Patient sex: M
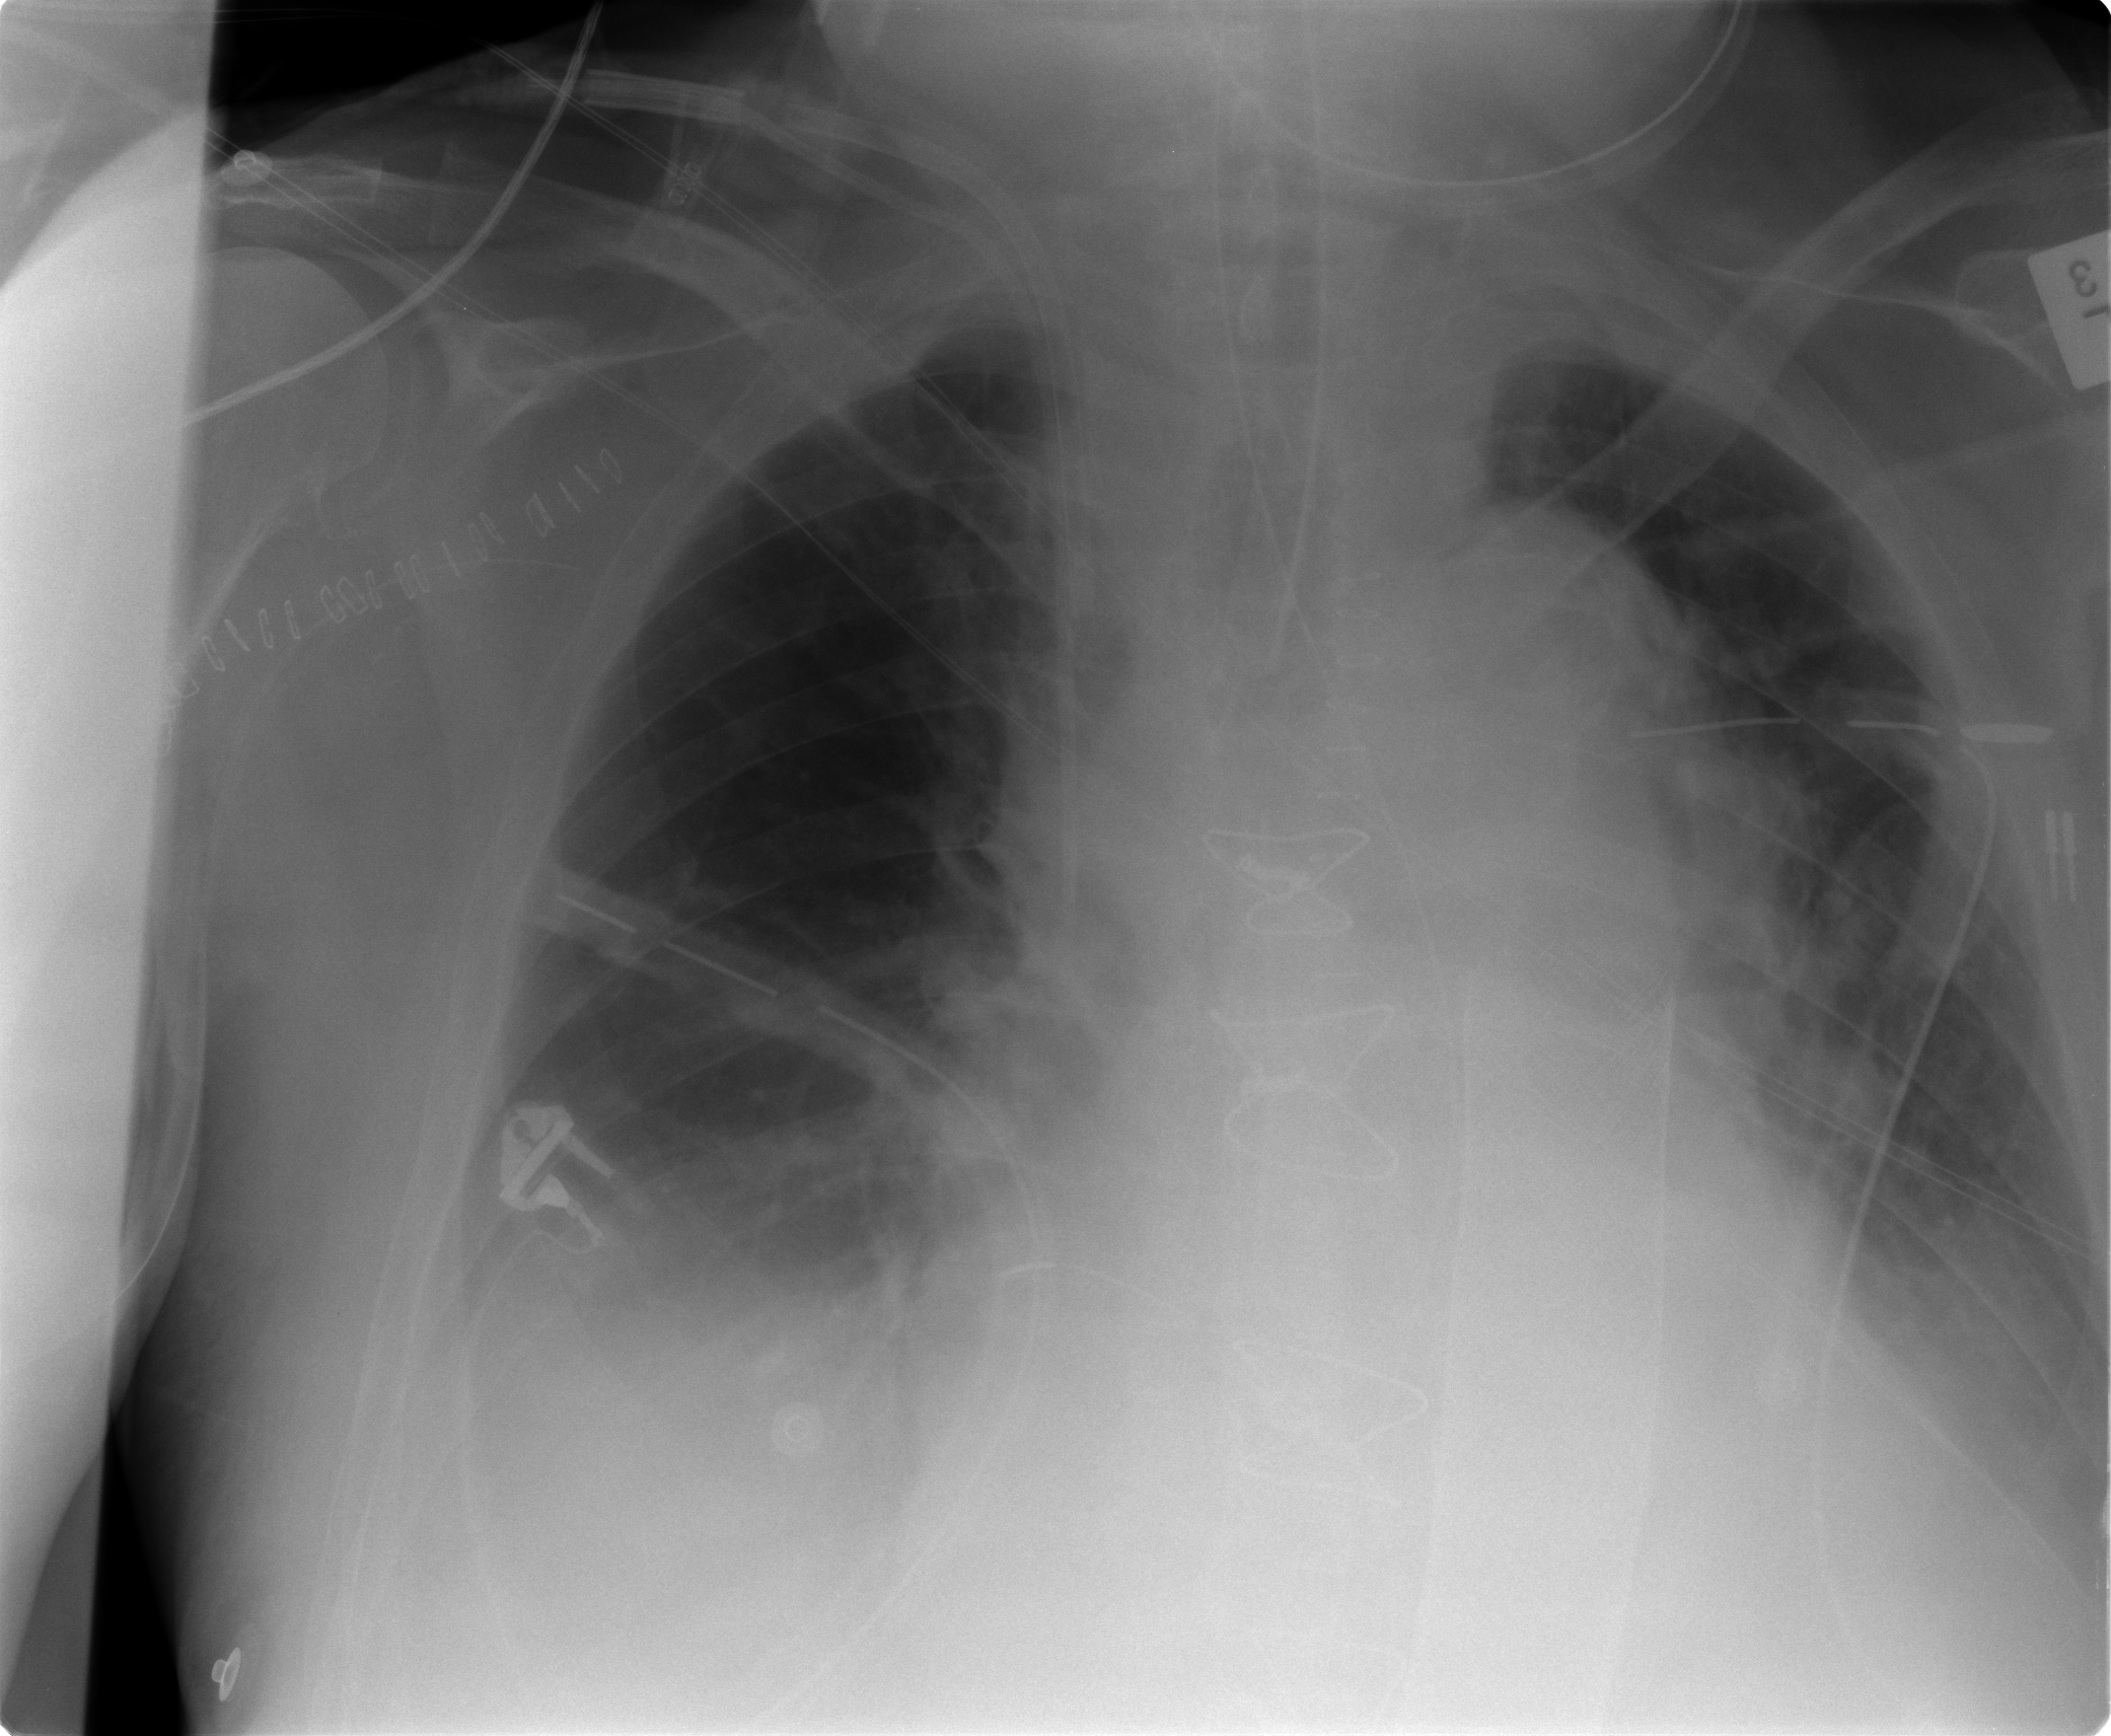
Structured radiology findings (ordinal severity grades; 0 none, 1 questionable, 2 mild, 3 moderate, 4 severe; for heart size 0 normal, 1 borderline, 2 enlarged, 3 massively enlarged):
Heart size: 2
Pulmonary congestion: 2
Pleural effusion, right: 2
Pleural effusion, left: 2
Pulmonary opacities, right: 0
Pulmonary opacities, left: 2
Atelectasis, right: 2
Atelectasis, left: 2